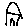
Label: house